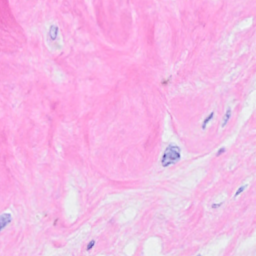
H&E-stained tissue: Breast